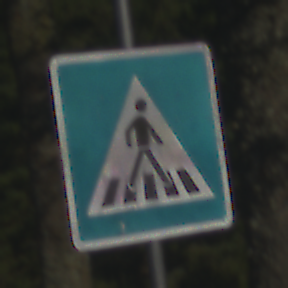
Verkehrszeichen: FussgaengerueberwegLinks
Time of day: MorningAfternoon
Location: Outdoor (Nature)
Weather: Clear
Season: Winter
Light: Natural